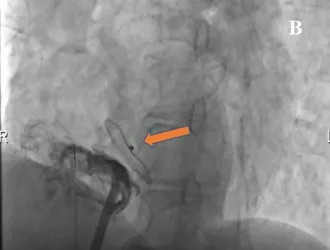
Cardioangiography (CAG) images demonstrating the closure with a Pushi septal occluder device. (B) CAG image revealed the position of the septal occluder device was good, and there was no shunt between the left atrium and the right atrium after occlusion (arrow).
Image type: radiology (x_ray)